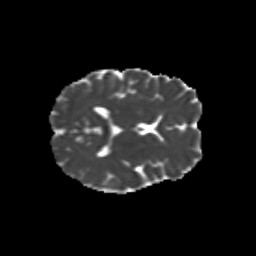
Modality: MD
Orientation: axial
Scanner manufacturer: siemens
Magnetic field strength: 3 T
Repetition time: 9.2 s
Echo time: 0.084 s